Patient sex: F
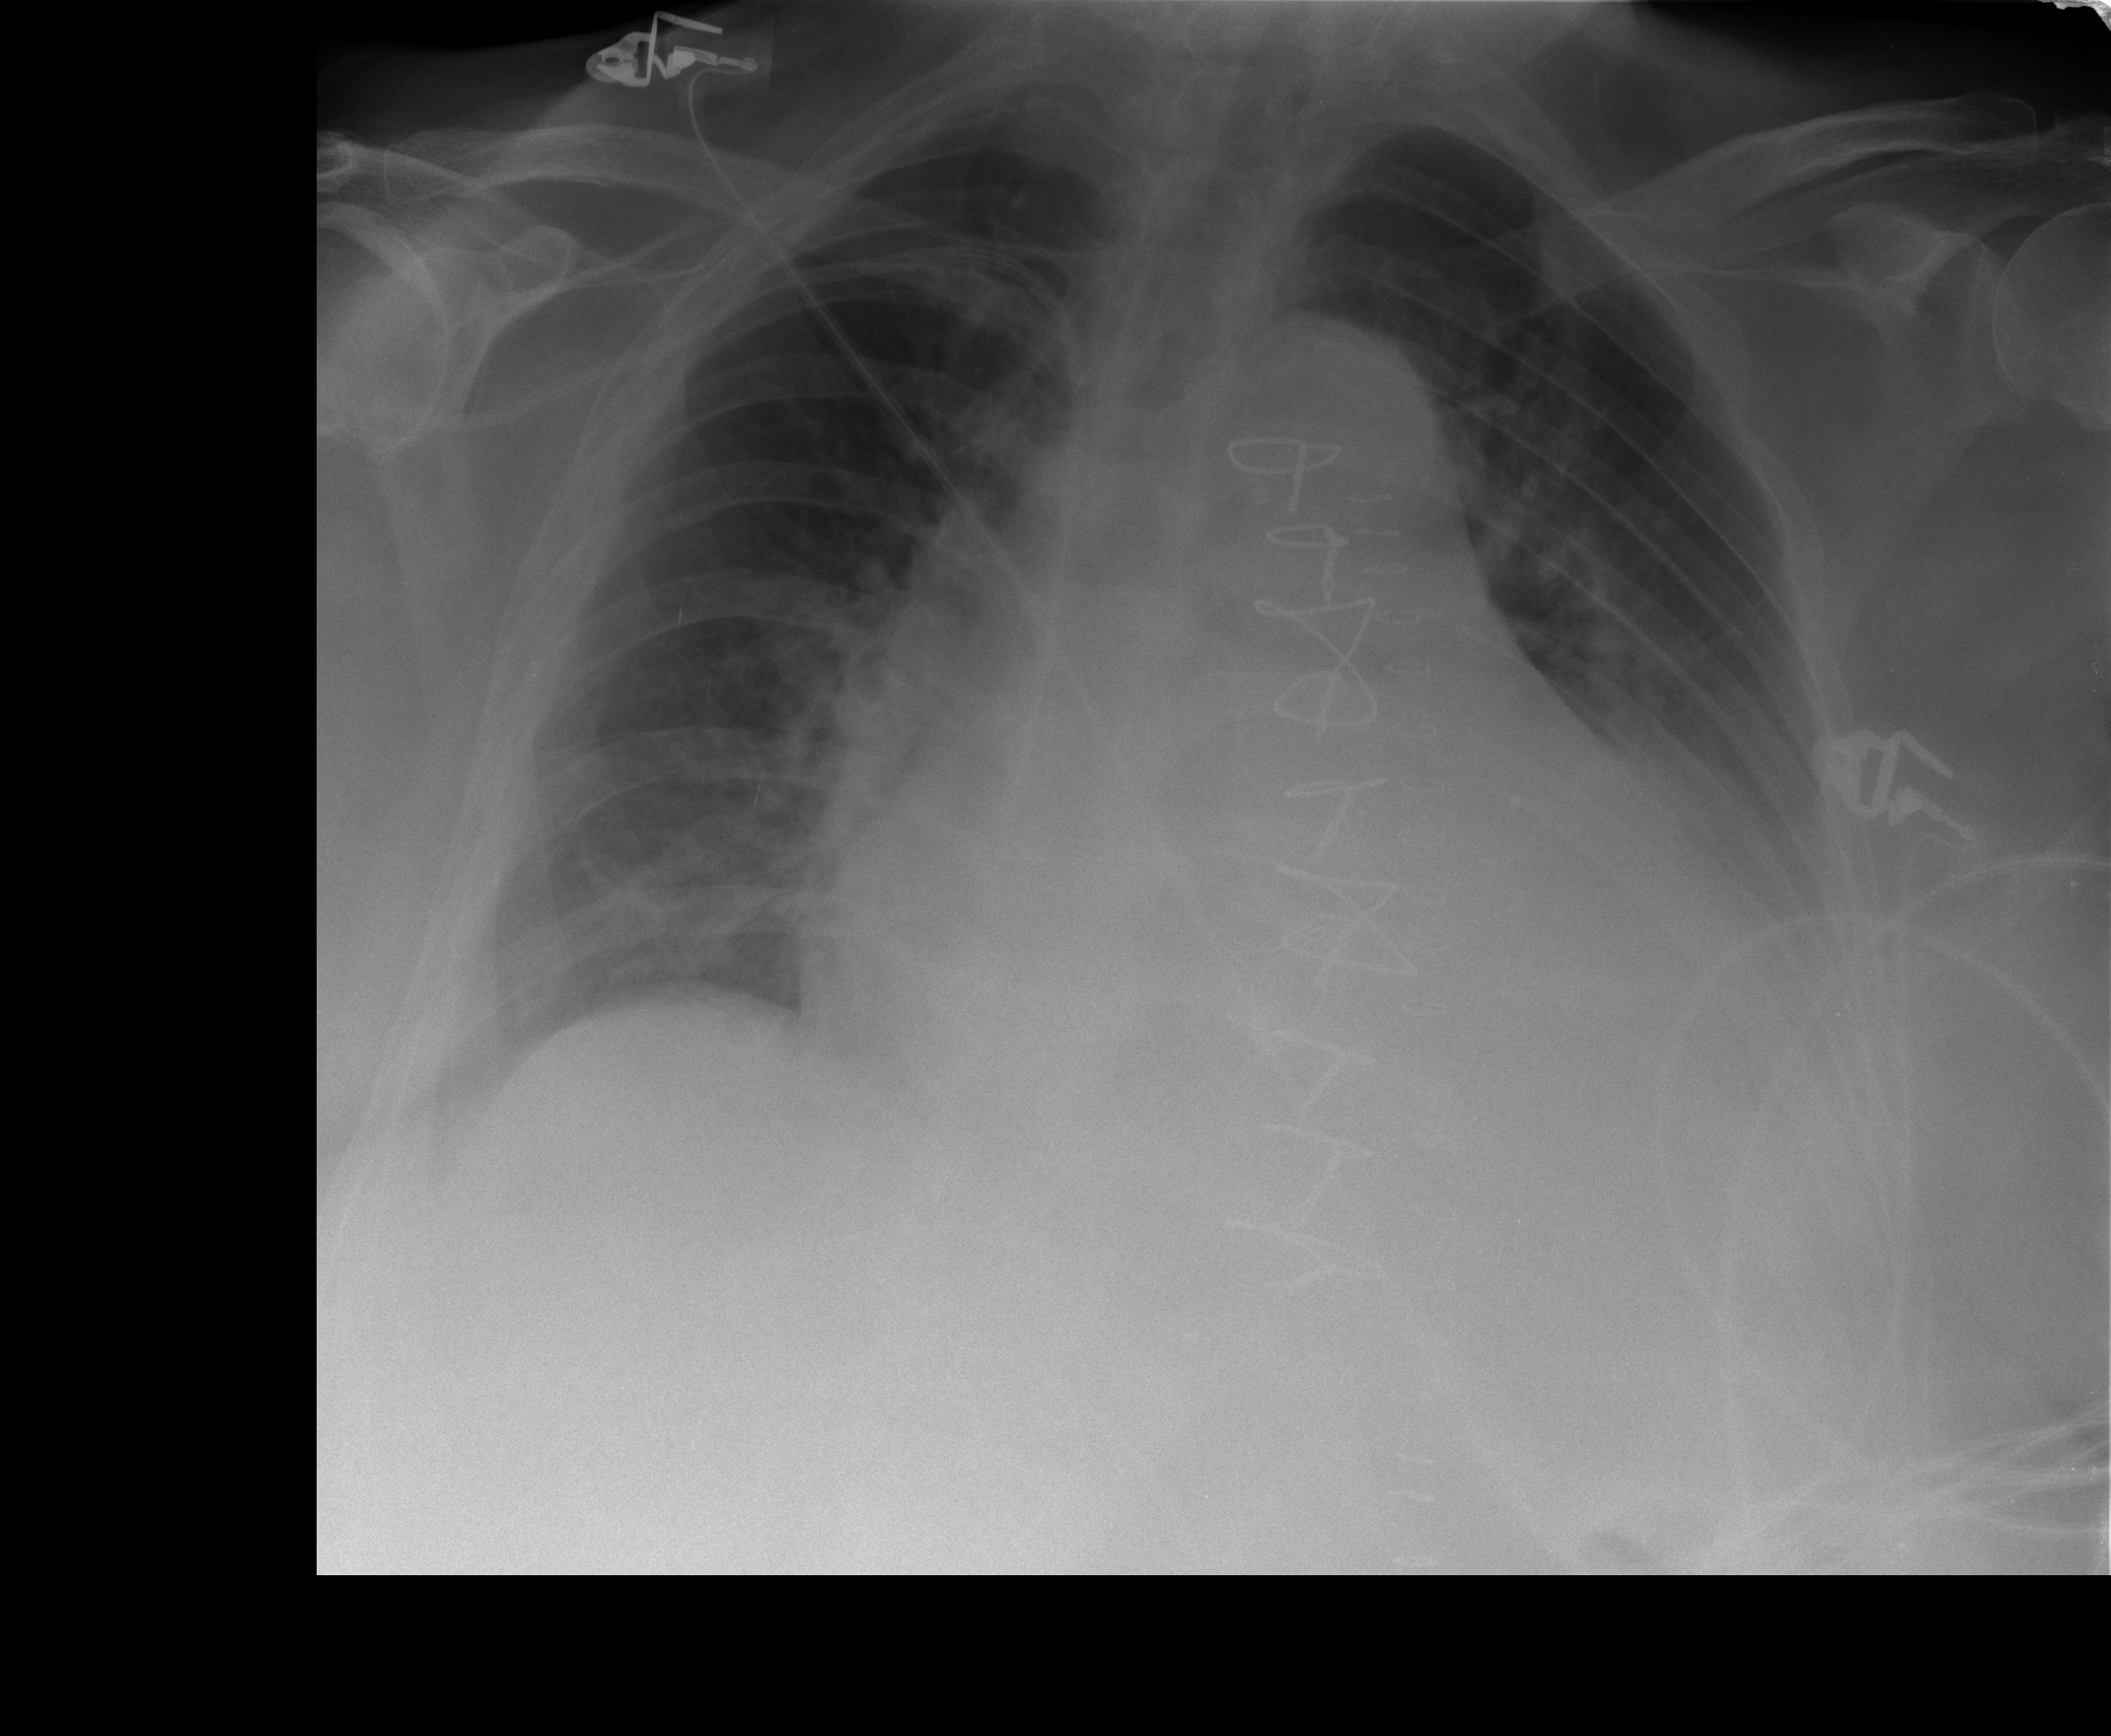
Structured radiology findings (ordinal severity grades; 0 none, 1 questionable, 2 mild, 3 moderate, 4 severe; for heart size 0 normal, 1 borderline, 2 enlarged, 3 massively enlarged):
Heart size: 2
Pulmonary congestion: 0
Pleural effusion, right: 0
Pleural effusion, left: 2
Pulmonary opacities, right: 0
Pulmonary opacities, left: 0
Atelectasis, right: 1
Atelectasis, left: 2